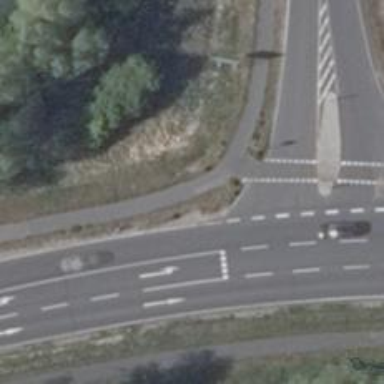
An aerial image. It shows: Asphalt cycleway.